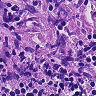
Metastatic tissue present: yes